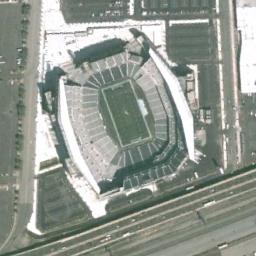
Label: stadium